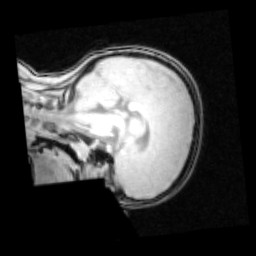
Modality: PDw
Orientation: sagittal
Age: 10
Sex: female
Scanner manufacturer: siemens
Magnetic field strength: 3 T
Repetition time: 0.25 s
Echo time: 0.00103 s